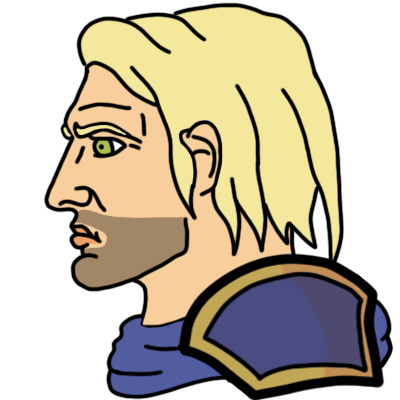
Label: 4_Yes_Chad